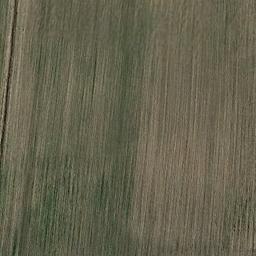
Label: meadow